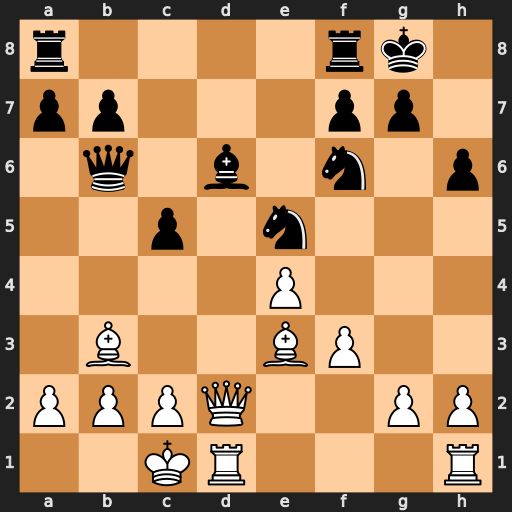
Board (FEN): r4rk1/pp3pp1/1q1b1n1p/2p1n3/4P3/1B2BP2/PPPQ2PP/2KR3R
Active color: w
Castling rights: -
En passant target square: -
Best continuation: Qxd6 Qxd6 Rxd6